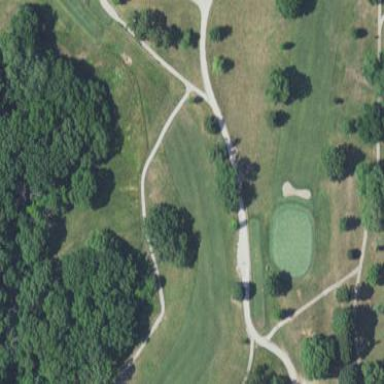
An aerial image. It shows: Golf fairway surrounded by grass.